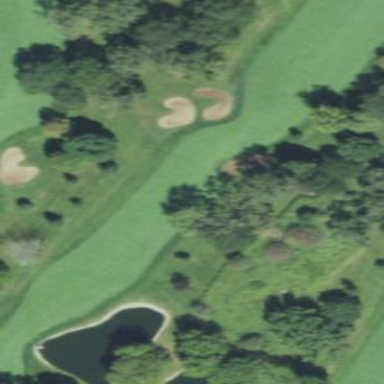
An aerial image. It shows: Golf fairway surrounded by grass.